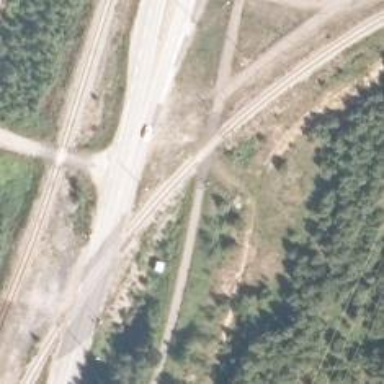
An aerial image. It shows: Railway crossing with lights and diagonal stripes.